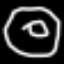
Label: donut